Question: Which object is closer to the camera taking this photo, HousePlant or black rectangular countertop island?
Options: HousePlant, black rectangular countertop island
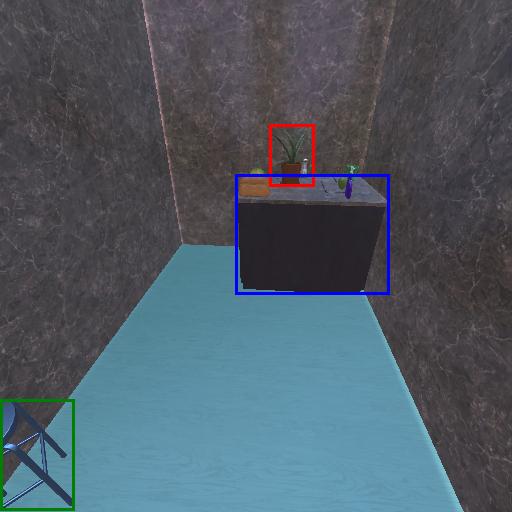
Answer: HousePlant